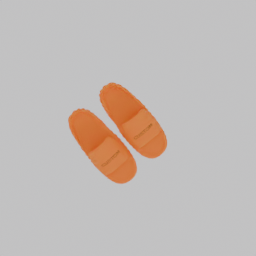
Label: people